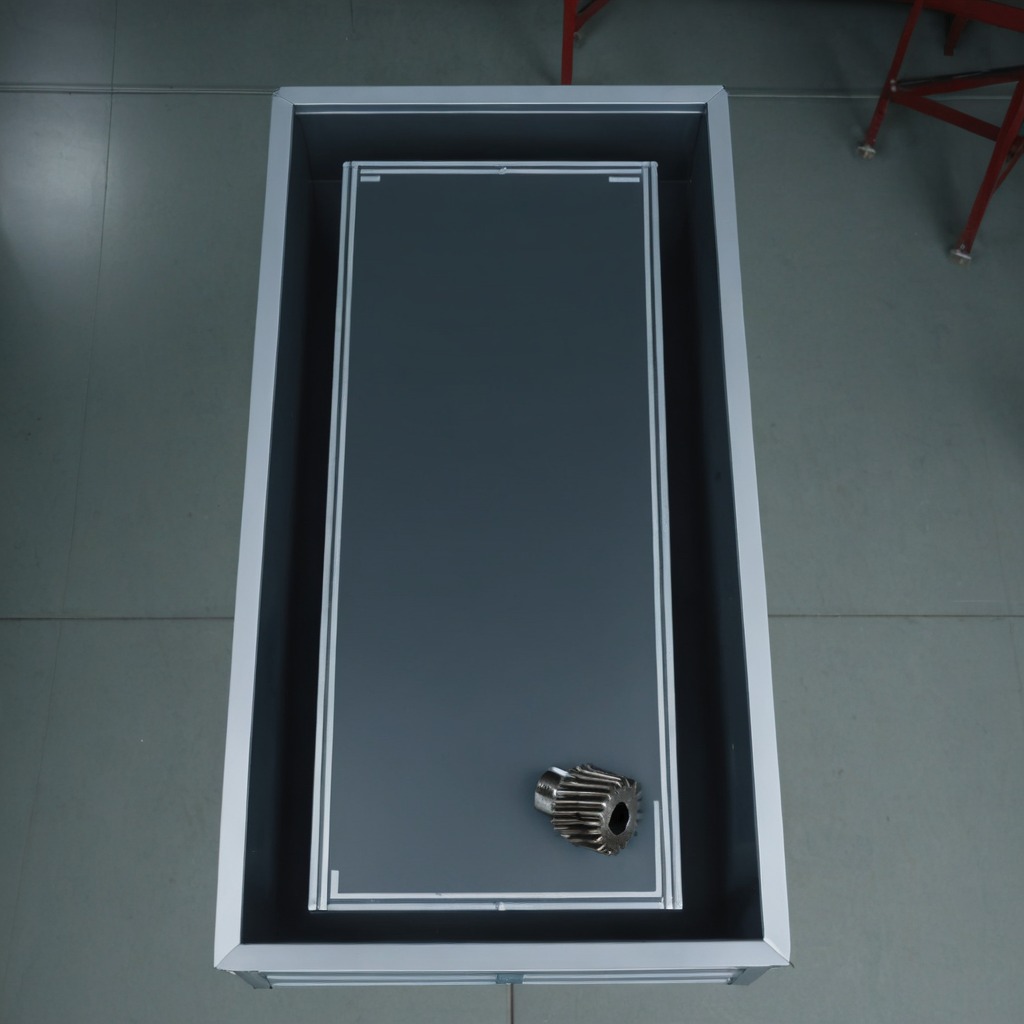
A steel gear with teeth is lying on the toolbox surface in an airplane hangar workshop.